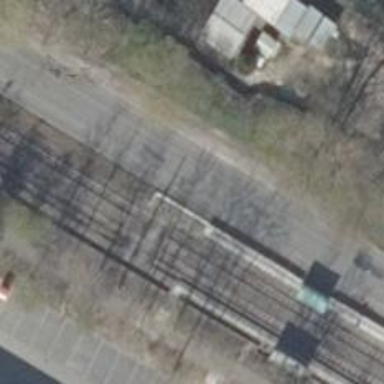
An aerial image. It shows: Tram crossing on the railway.